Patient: sex M, age 42
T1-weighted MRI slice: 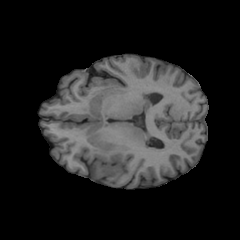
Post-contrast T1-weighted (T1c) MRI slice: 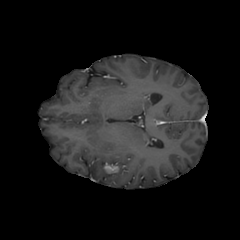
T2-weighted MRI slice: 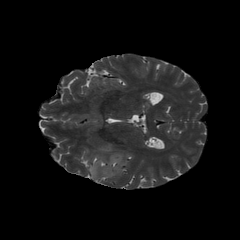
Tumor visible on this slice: yes
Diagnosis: Glioblastoma, IDH-wildtype
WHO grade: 4